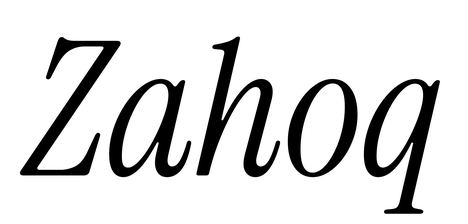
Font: InstrumentSerif-Italic